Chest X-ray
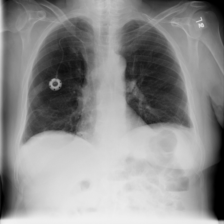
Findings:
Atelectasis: positive
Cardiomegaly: negative
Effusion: negative
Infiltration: negative
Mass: negative
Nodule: negative
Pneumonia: negative
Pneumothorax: negative
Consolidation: negative
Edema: negative
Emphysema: negative
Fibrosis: negative
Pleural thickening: negative
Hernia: negative